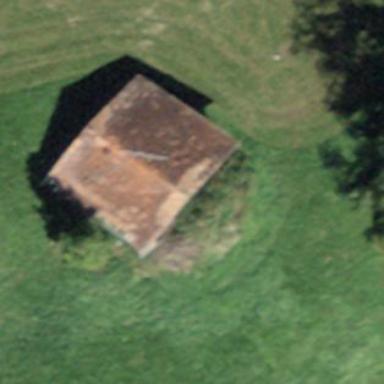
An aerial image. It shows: Barn.